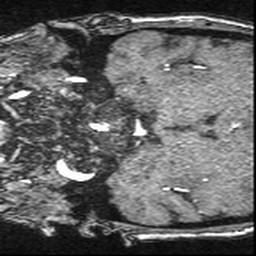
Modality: angio
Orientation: coronal
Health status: ill
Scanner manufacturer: siemens
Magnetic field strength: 1.5 T
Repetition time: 0.026 s
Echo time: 0.007 s